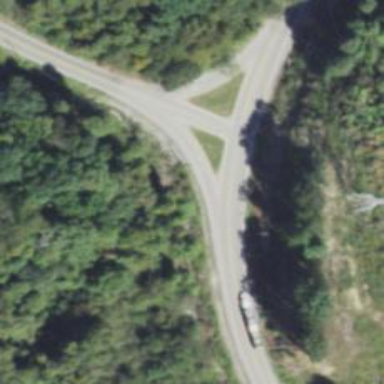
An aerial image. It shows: Tertiary link road.